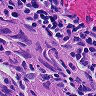
Metastatic tissue present: yes